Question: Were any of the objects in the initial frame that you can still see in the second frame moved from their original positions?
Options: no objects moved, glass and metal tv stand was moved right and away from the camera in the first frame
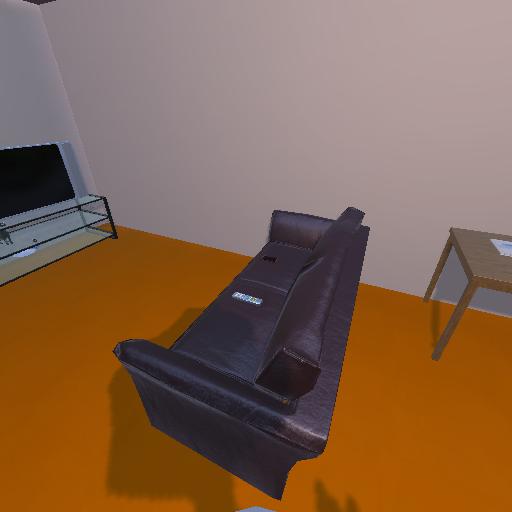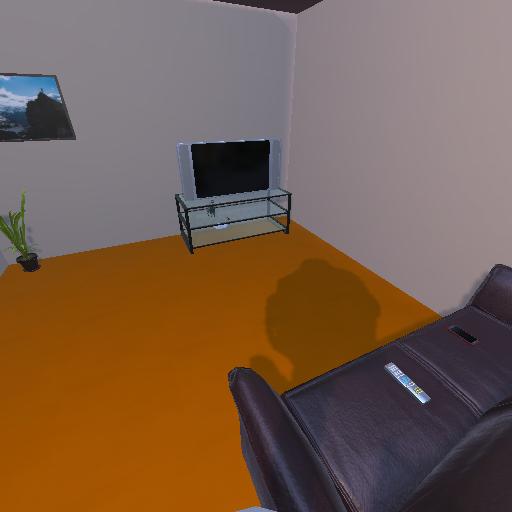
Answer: no objects moved